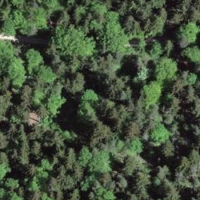
EUNIS habitat code: 43
Species observed at this site:
Cephalanthera longifolia